Question: I'm busy with a new website. For the menu bar, I put the width on '100%' to be seen here:
'''
font-family: 'Champagne';
font-size:20px;
display: block;
z-index: 1000;
bottom: 0;
width: 100%;
background: #0193CF;
text-align: right;
padding: 0 2em;
margin: 0;
text-transform: capitalize;
'''
But for some strange reason, the width of the menu bar is actually longer then the rest of the page. Take a look at the screenshot at the bottom.
Does anyone have any experience with this?

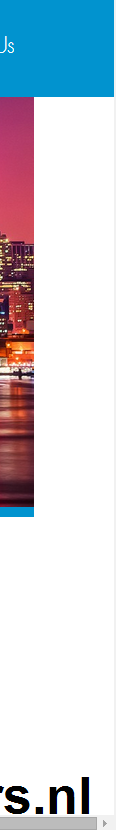
Answer: The problem is a combination of 'width' and 'padding' properties. Padding, in the typical CSS box model, is . If your box 'width' is 100%, the 'padding' applied to it will to the width. The 'width' would therefore calculate at a number greater than the size set in your 'width' property.
I would suggest using the 'box-sizing' properties in your CSS, like so:
'''
* {
-webkit-box-sizing: border-box;
-moz-box-sizing: border-box;
box-sizing: border-box;
}
'''
By using the 'box-sizing' property in your style sheet, you will tell the browser to include padding's as part of the width.